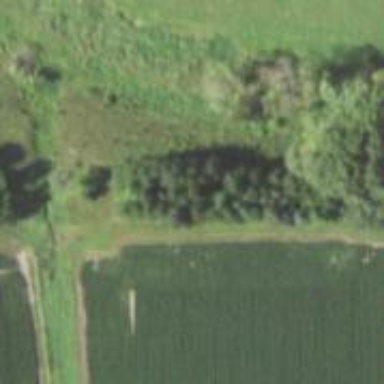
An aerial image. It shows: Row of trees in natural setting.